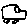
Label: car